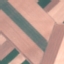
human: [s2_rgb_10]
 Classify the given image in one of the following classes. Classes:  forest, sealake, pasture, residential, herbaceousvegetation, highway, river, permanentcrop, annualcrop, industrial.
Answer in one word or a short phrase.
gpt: AnnualCrop